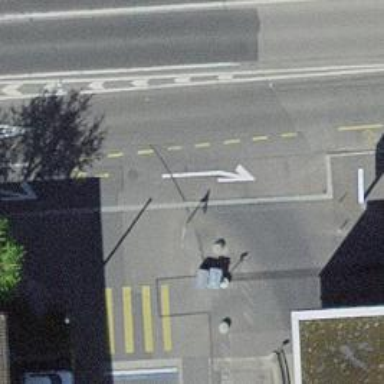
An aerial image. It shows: Secondary road with asphalt surface. There is separate sidewalk and exclusive cycle lane.